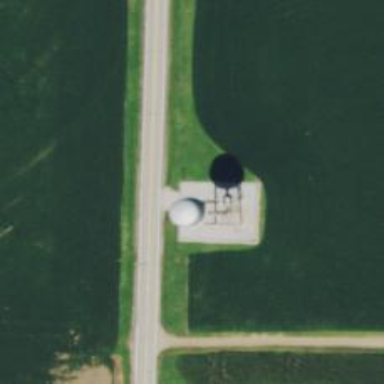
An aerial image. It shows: Water tower that is man-made.